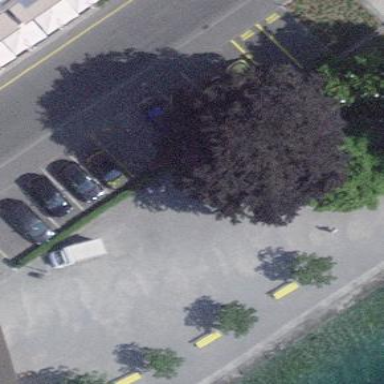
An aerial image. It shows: Asphalt street-side parking area.